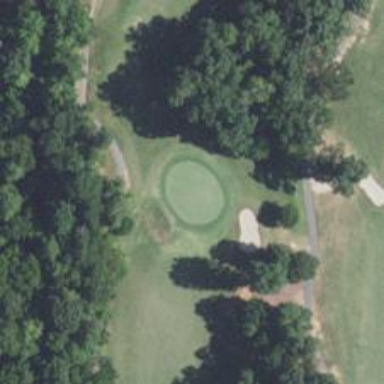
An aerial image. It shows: Golf hole.